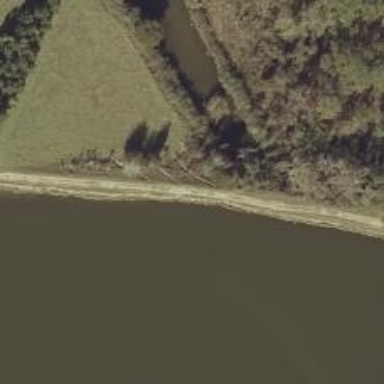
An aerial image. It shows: Dam across waterway.